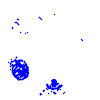
Particle: kaon